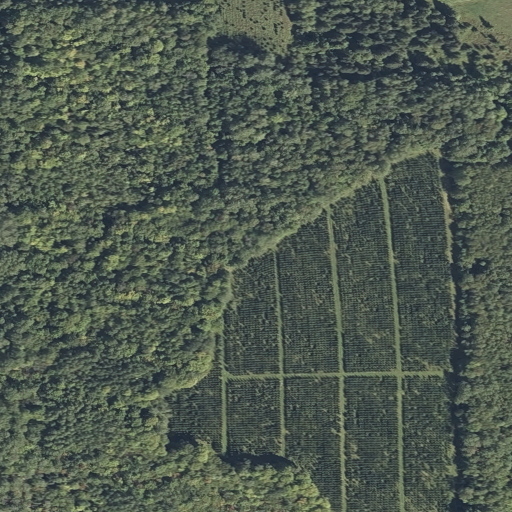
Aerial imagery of ridge(s) in Maine named Griffin Ridge containing mixed forest, deciduous forest, pasture, shrub, and evergreen forest